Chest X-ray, PA view. Patient: 42 years old, sex F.
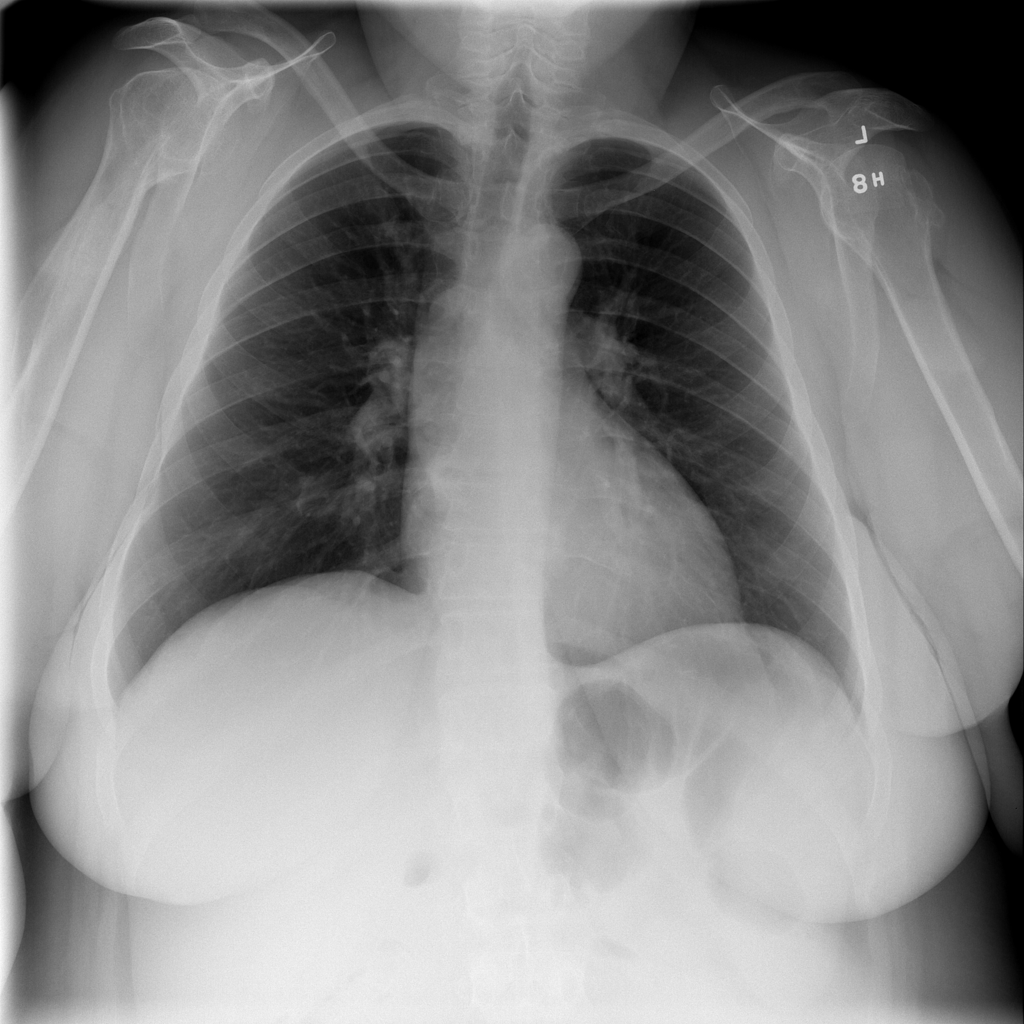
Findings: No Finding